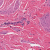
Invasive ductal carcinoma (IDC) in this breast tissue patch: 0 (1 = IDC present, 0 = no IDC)